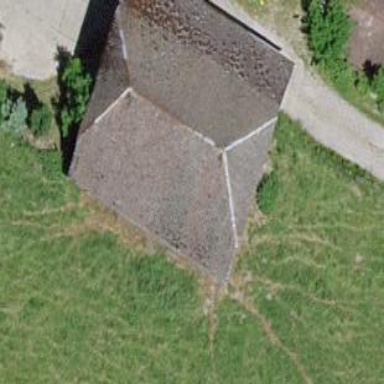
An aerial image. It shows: Rural barn.